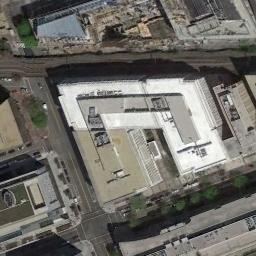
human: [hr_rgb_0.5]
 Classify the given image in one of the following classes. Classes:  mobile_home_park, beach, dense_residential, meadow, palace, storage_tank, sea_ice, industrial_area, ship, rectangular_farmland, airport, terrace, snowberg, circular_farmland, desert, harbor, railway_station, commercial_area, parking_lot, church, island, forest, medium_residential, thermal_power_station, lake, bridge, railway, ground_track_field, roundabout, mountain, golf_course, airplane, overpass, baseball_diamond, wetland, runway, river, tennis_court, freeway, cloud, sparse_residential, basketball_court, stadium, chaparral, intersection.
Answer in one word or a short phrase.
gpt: commercial_area